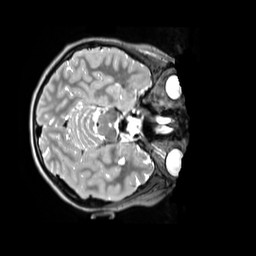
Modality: T2w
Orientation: axial
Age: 10
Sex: female
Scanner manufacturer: siemens
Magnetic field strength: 3 T
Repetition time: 3.2 s
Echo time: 0.408 s